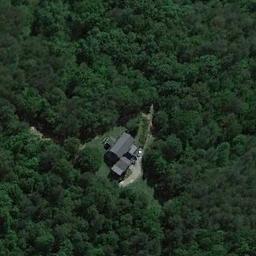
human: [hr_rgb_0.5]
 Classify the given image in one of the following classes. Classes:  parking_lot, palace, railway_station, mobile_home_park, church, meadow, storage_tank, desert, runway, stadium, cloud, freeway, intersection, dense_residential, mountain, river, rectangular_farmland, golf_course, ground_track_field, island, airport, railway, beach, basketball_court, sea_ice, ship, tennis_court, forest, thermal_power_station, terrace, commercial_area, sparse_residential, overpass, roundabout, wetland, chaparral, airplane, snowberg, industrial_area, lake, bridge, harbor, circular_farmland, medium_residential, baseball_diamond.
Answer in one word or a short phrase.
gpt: forest